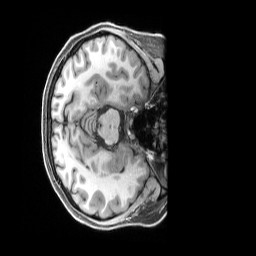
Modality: T1w
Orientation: axial
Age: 22
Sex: female
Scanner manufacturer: siemens
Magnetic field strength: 3 T
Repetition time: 2.5 s
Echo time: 0.00296 s